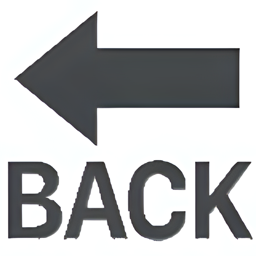
Name: back with leftwards arrow above
Emoji: 🔙
Group: Symbols
Sub-group: arrow